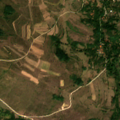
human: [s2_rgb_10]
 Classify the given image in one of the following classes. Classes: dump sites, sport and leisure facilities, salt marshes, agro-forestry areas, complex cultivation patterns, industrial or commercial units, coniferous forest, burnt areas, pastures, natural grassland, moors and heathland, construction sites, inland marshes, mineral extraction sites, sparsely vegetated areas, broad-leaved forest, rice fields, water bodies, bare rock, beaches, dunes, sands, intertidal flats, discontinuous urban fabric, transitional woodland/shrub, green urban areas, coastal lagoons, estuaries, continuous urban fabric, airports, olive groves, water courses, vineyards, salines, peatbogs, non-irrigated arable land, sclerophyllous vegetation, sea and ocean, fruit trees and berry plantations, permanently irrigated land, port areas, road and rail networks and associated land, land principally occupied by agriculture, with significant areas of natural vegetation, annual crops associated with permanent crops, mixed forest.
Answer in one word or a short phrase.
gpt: pastures, complex cultivation patterns, natural grassland, transitional woodland/shrub